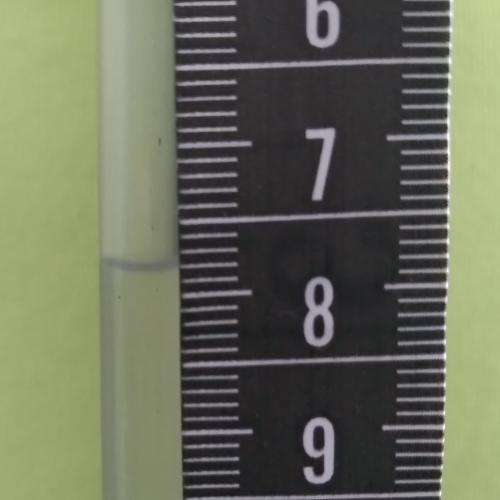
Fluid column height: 7.8 cm